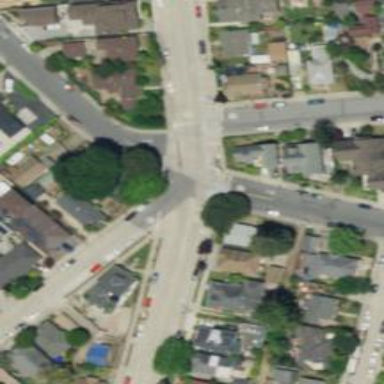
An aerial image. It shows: Unmarked crossing on the road.